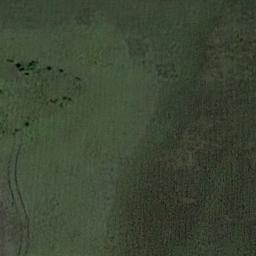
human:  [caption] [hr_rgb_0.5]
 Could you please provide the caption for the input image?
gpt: This meadow has different sparsity in different places .

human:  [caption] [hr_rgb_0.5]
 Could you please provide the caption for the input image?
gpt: There is no grass in some parts of the meadow .

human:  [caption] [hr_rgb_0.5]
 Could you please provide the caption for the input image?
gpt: A large dark green and light green mixed grass .

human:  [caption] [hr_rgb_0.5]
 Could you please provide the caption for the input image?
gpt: The entire image is dominated by grass .

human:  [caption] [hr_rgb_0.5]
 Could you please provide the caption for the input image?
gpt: A green and brown meadow with a smooth surface .